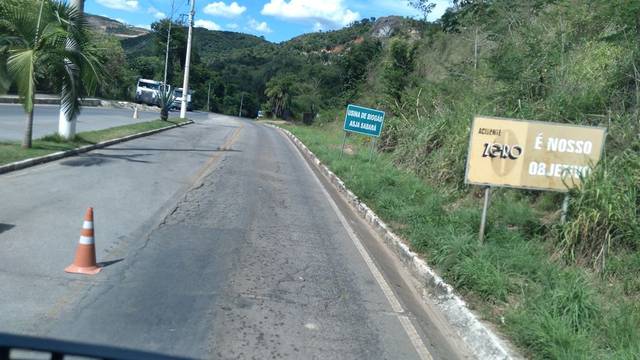
Region: Brazil
Coordinates: -19.871, -43.856